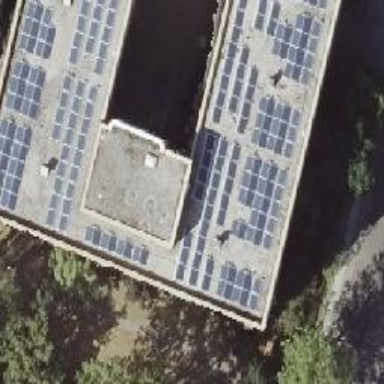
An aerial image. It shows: Solar power generator using photovoltaic panels.